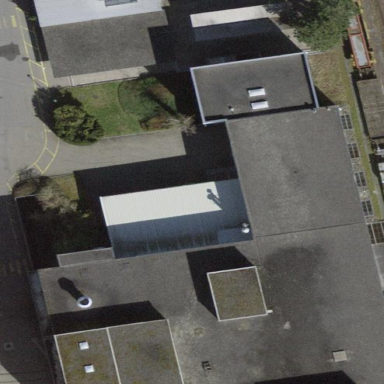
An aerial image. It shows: Industrial building.